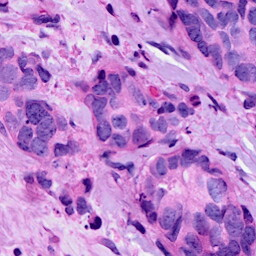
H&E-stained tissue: Breast